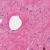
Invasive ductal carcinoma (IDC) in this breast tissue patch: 0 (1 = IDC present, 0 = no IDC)